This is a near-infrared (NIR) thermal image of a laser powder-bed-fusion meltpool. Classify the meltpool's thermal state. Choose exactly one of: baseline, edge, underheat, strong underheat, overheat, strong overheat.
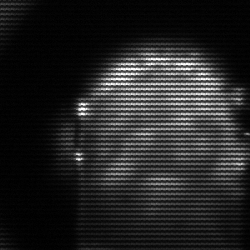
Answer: baseline